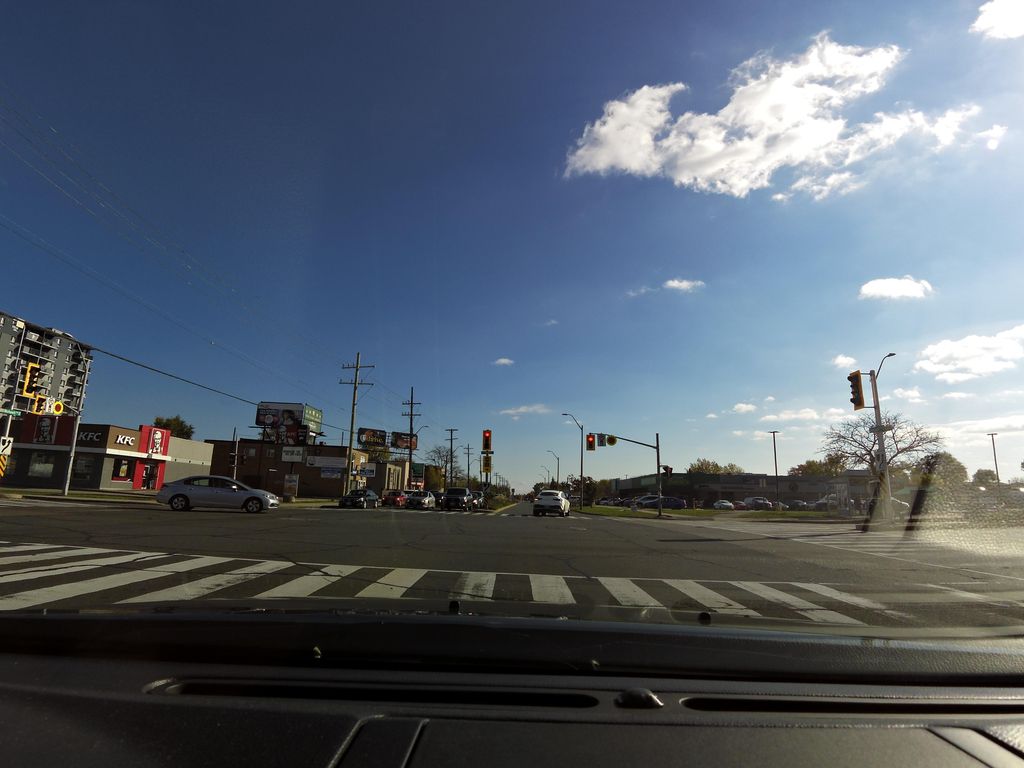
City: hamilton